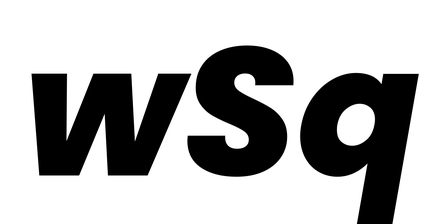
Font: Poppins-ExtraBoldItalic